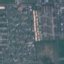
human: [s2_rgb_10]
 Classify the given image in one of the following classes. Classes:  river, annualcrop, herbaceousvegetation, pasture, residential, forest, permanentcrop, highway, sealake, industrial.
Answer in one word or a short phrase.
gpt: Residential